Field crop: maize
Growth stage: 2
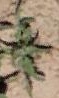
Species: atriplex